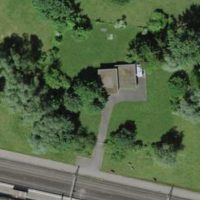
EUNIS habitat code: 25
Species observed at this site:
Corylus avellana